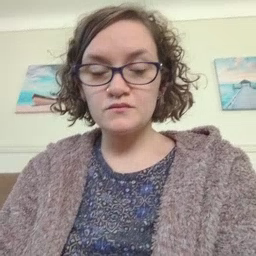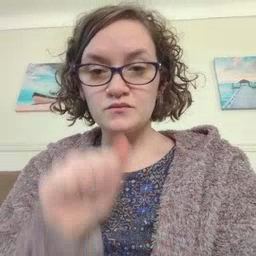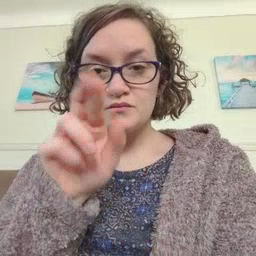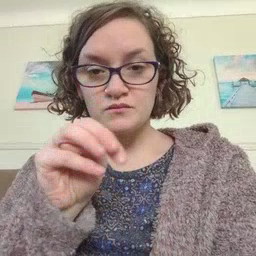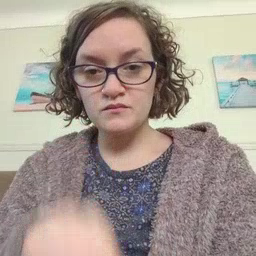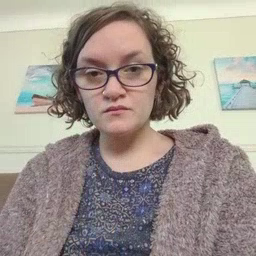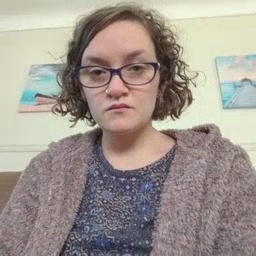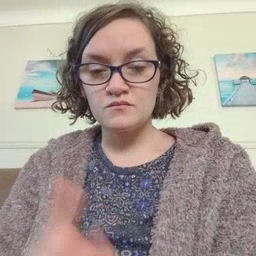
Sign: arm